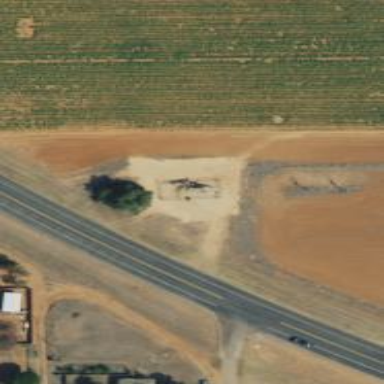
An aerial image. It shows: Petroleum well.